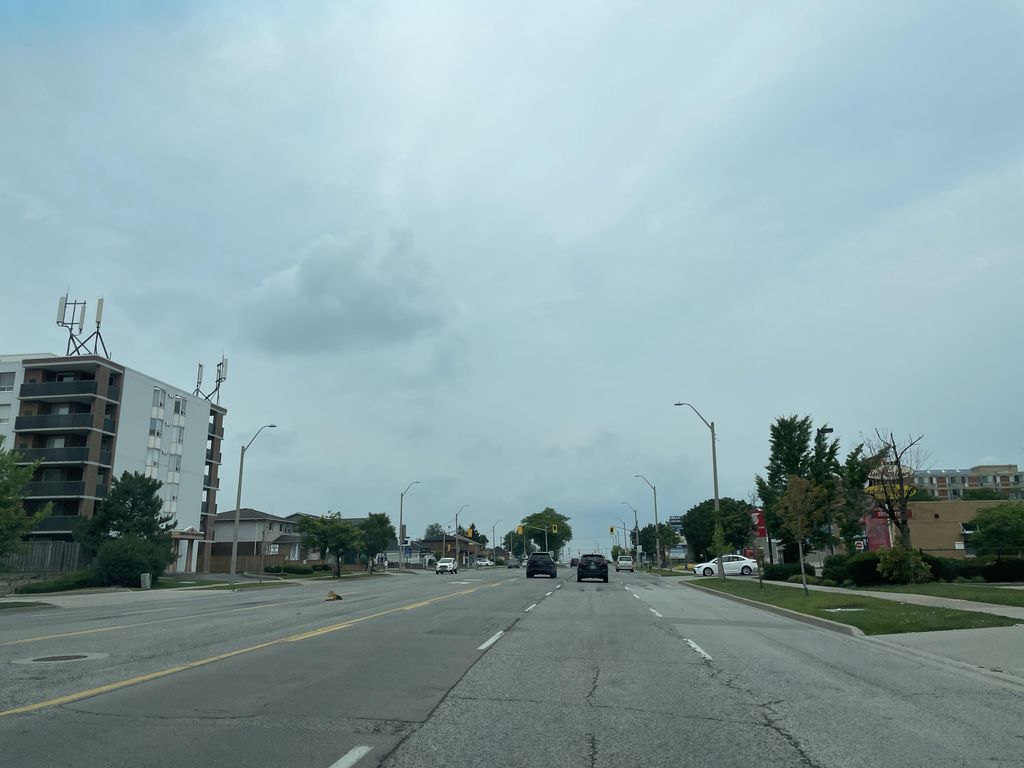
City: hamilton